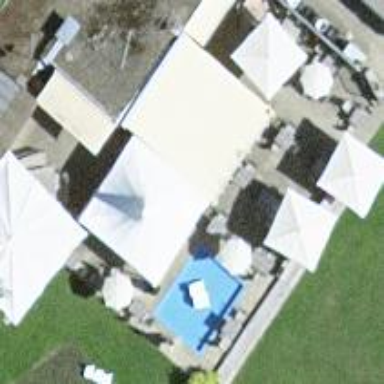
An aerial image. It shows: Outdoor seating area for leisure.